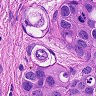
Metastatic tissue present: yes